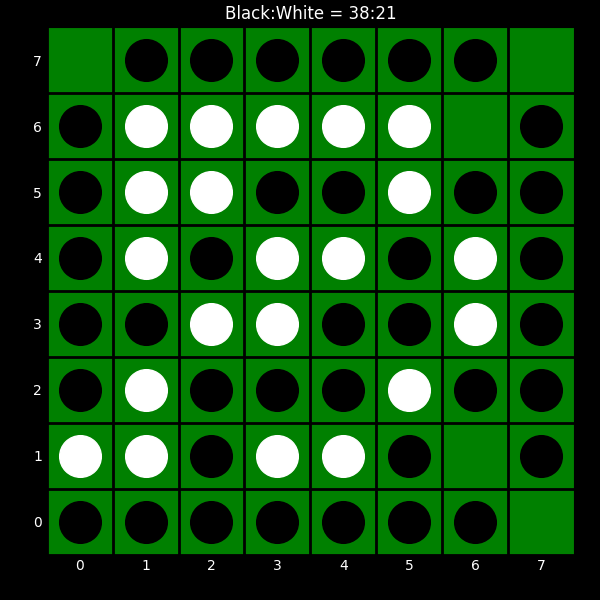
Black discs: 38
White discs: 21